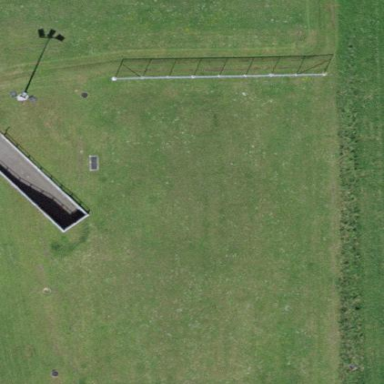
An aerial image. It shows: Soccer pitch for leisureland activities.